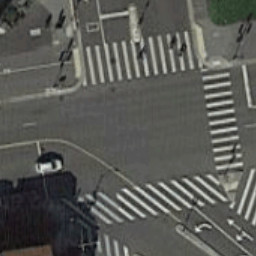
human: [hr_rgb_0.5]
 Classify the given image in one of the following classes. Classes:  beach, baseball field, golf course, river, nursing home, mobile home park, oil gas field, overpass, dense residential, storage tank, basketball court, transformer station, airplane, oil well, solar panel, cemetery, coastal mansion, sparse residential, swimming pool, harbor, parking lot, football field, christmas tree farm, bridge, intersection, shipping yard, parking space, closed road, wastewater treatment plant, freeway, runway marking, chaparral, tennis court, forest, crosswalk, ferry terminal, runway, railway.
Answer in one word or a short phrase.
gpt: crosswalk